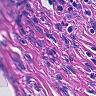
Metastatic tissue present: yes